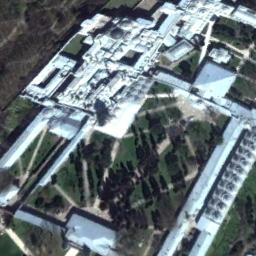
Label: palace